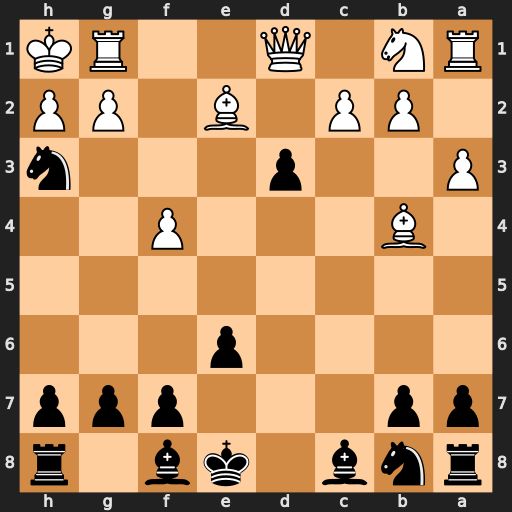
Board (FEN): rnb1kb1r/pp3ppp/4p3/8/1B3P2/P2p3n/1PP1B1PP/RN1Q2RK
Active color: b
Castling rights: kq
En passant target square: -
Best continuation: Nf2#